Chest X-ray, PA view. Patient: 61 years old, sex F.
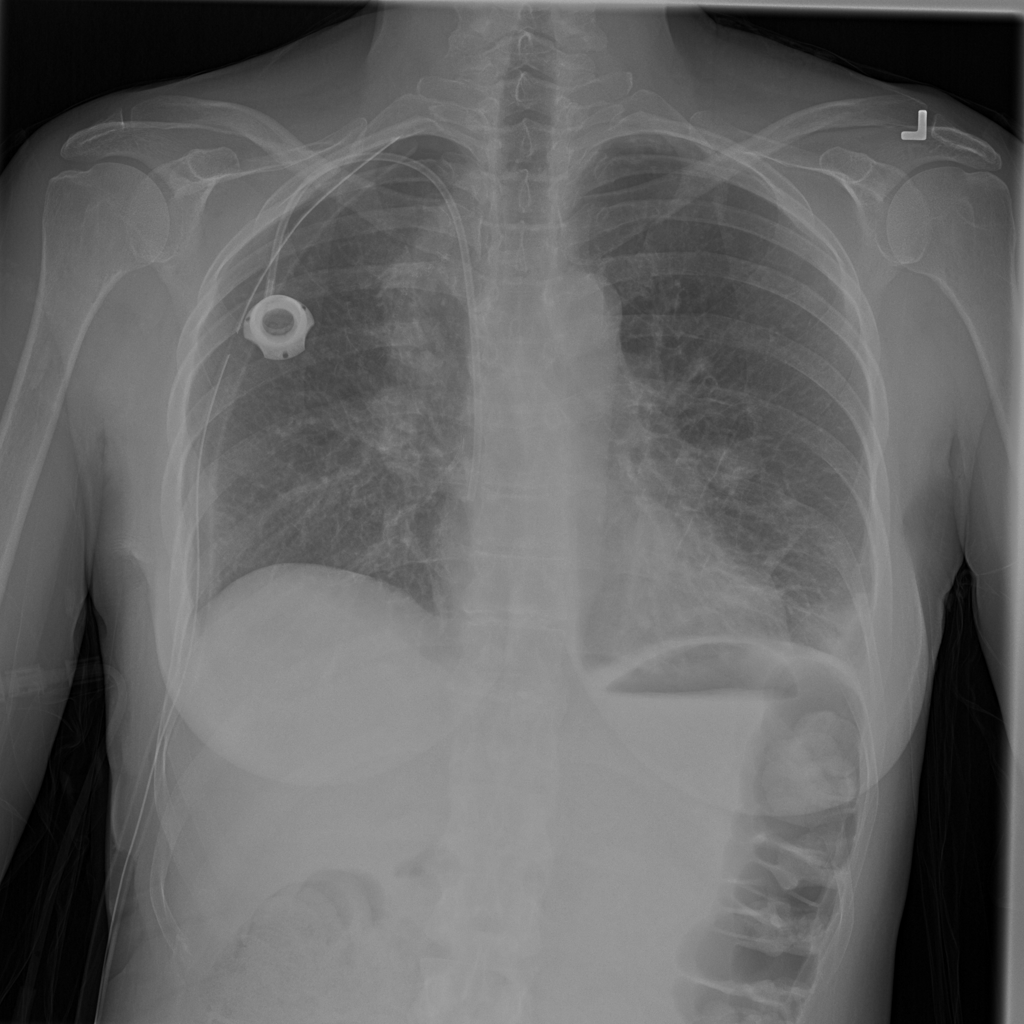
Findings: Atelectasis, Infiltration